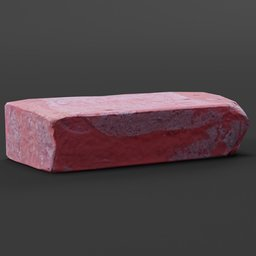
Label: architecture